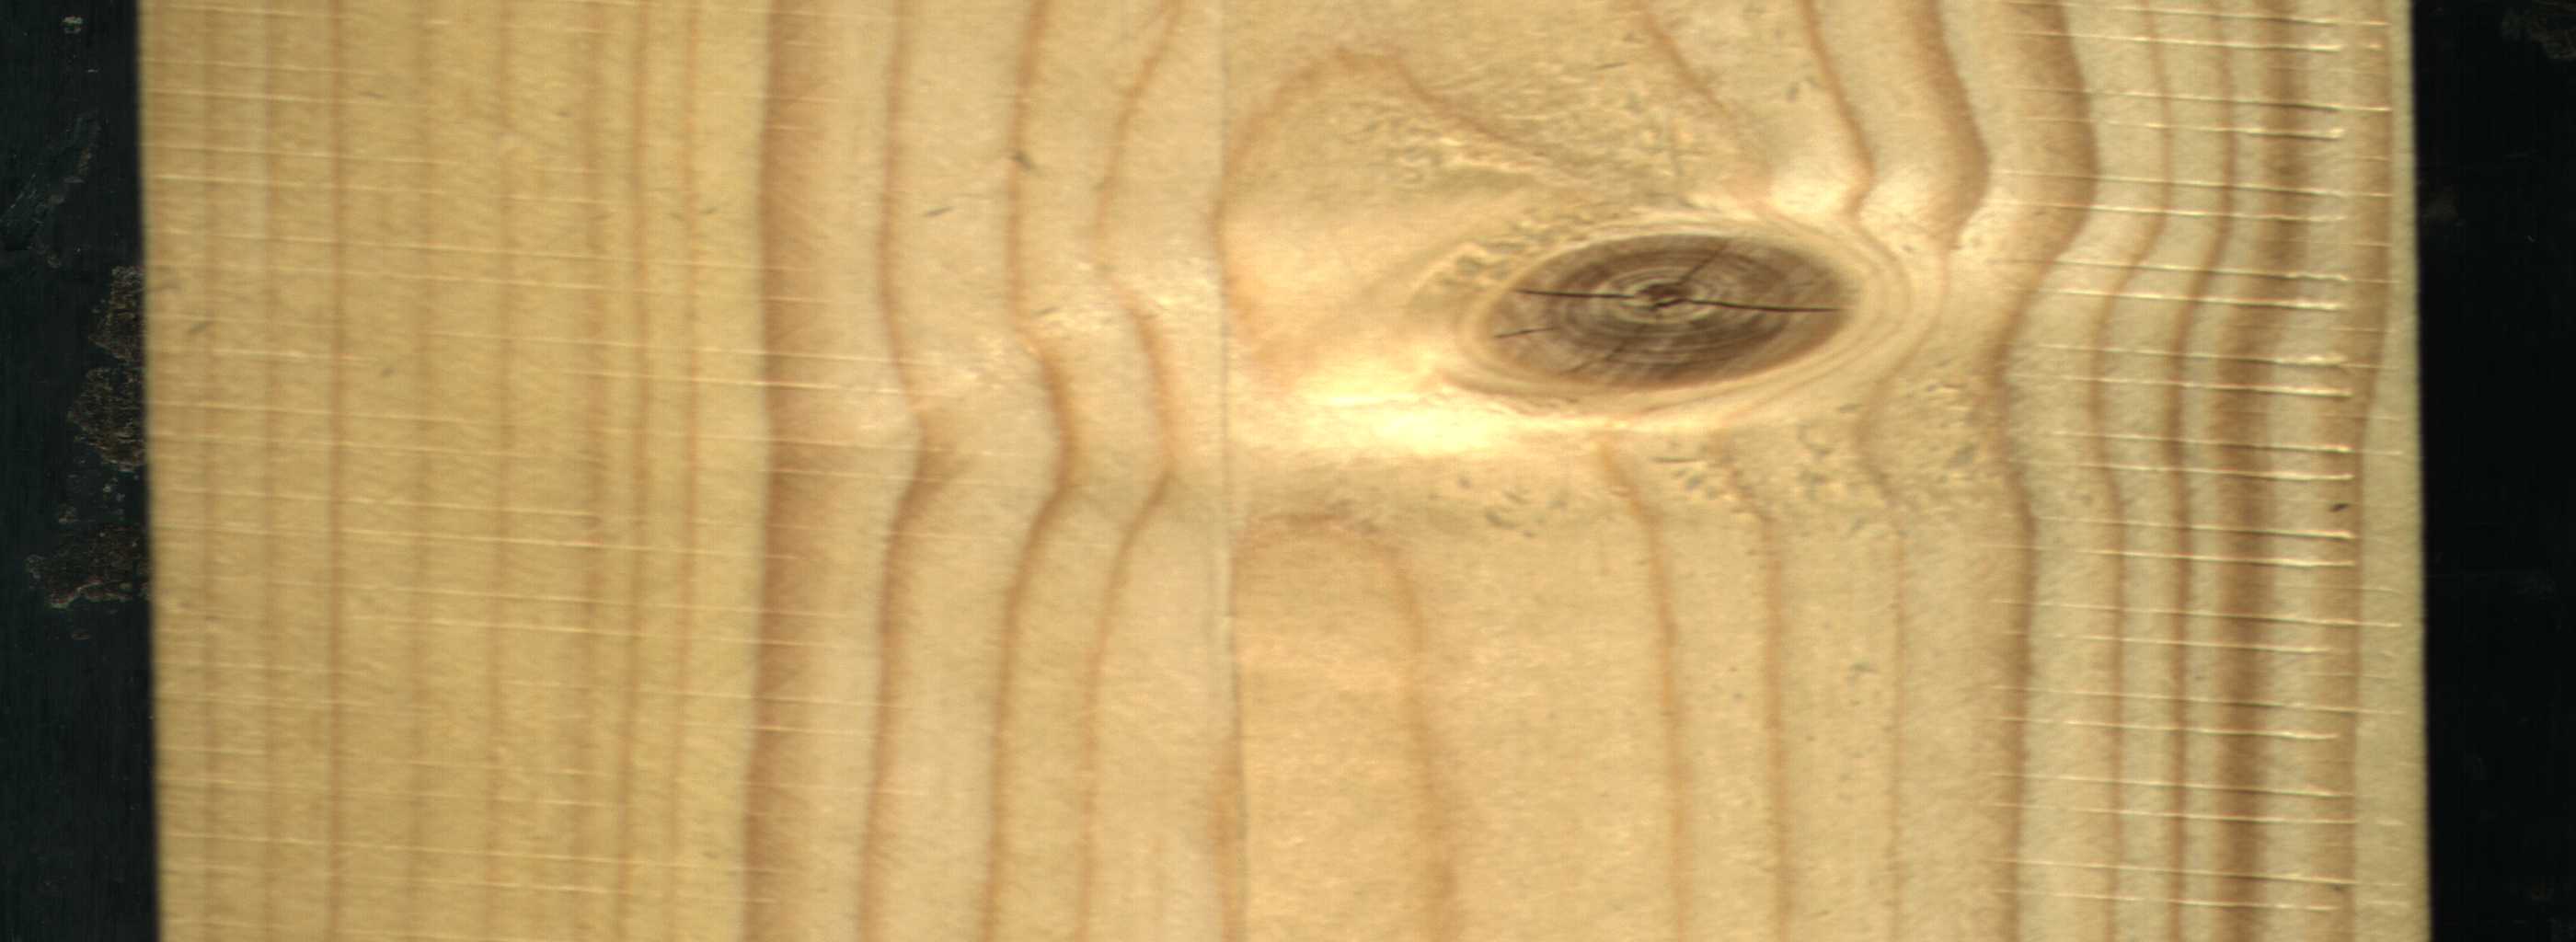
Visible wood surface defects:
knot_with_crack